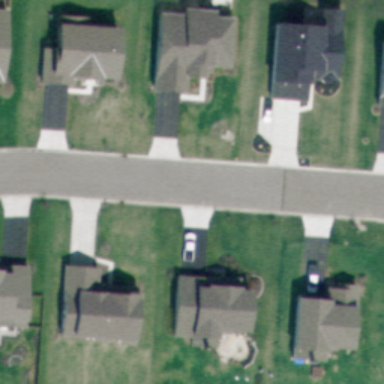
It is a medium residential area .